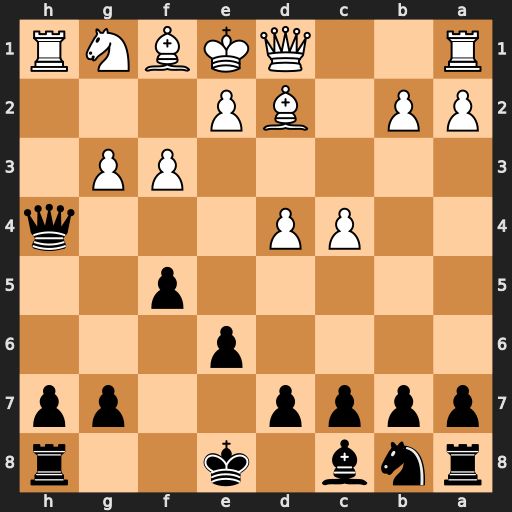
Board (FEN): rnb1k2r/pppp2pp/4p3/5p2/2PP3q/5PP1/PP1BP3/R2QKBNR
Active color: b
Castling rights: KQkq
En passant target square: -
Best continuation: Qxg3#